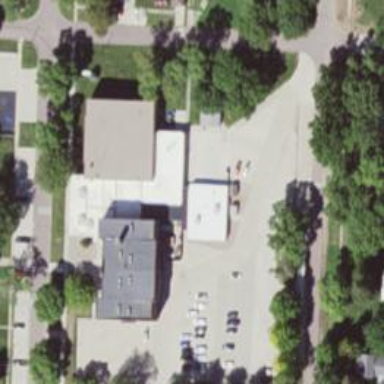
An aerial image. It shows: School building.